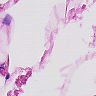
Metastatic tissue present: no